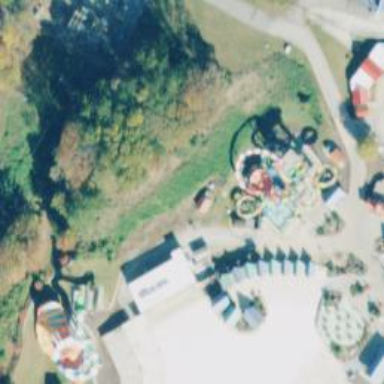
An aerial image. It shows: Water slide attraction.